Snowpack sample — Buffalo Mountain, Silverthorne, Colorado, USA (1/25/25, 10:11 AM MST)
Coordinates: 39.6222, -106.1139
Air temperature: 22 °F
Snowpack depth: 110 cm
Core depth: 30 cm
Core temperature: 42.8 °F
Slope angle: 12°, slope face: 102°
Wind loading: high
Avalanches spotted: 0
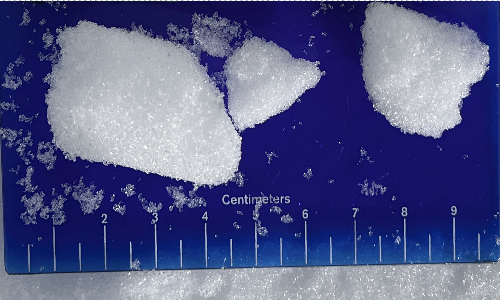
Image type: core
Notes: No avalanches nearby, collected on the outskirts of a fire break 15 meters from the treeline, on way to Buffalo and Red Mountain